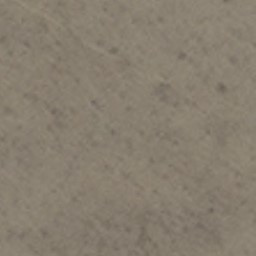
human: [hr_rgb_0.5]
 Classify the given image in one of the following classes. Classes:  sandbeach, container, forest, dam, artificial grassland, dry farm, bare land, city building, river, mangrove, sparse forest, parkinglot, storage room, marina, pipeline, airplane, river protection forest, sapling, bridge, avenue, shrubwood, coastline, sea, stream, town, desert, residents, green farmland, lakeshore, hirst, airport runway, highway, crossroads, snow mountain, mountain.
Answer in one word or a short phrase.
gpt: bare land